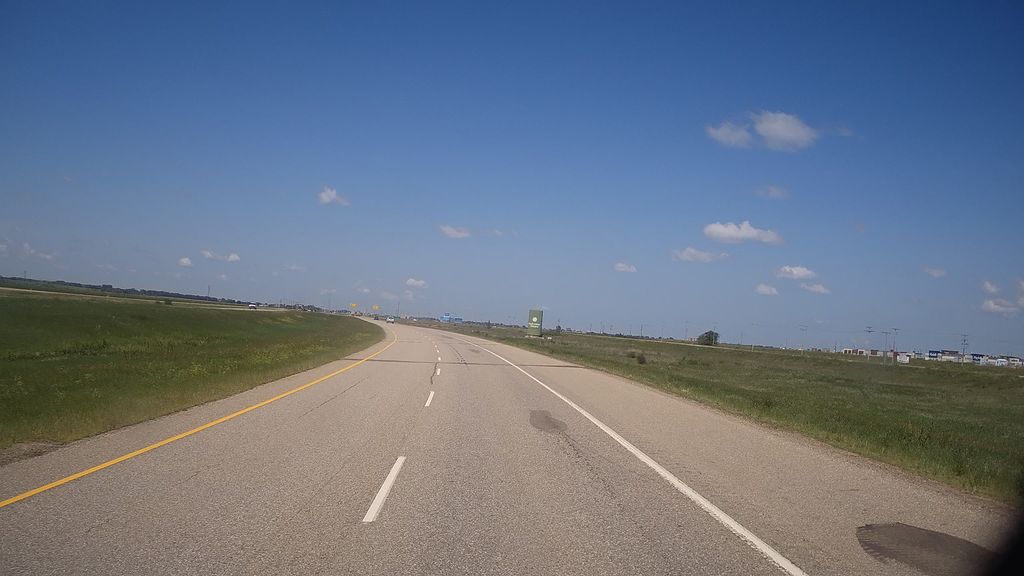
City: saskatoon